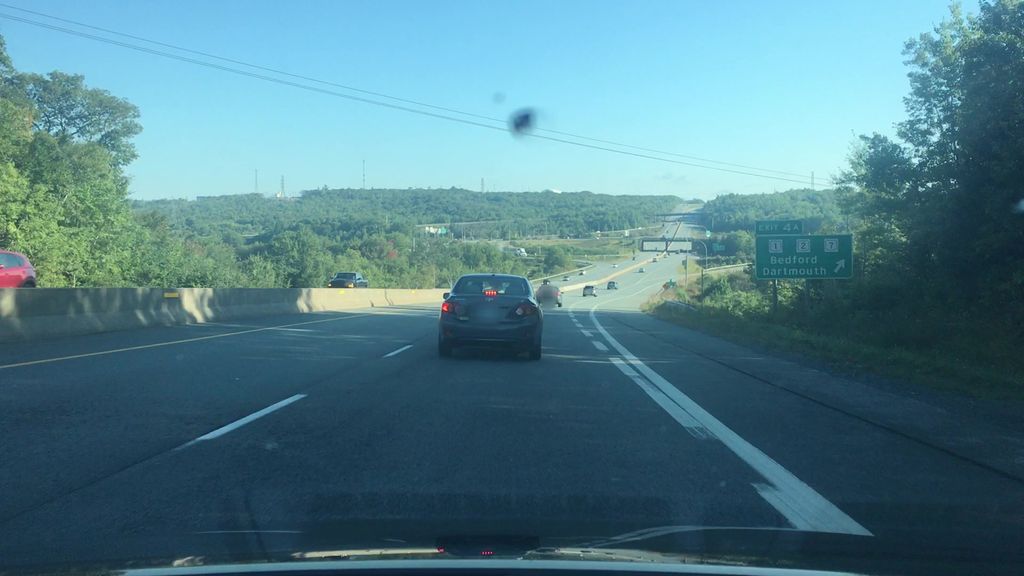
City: halifax